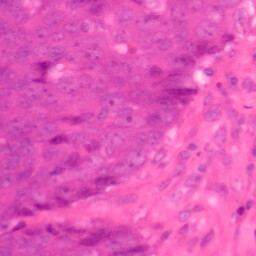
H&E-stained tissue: Colon